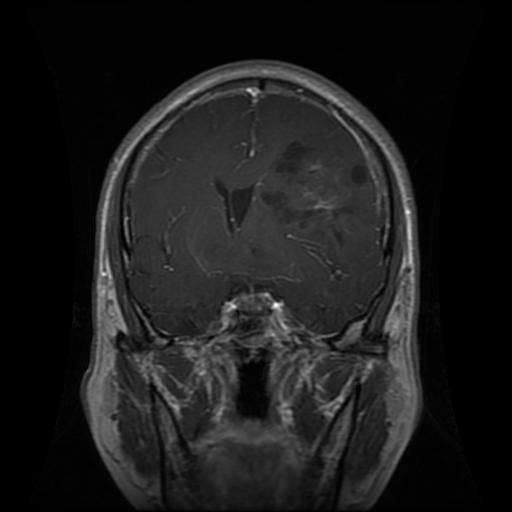
Label: glioma